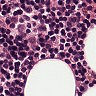
Metastatic tissue present: no